Question: With the following code, I get a histogram as below
'''
x <- rnorm(100)
hist(x,col="gray")
'''
What can I do to get to display the bars as stacked rectangles (visible by their outlines, rather than a change in fill color) instead of uniform columns? Each rectangle represents a frequency of, for example, 1, although I want to be able to change this through a parameter.

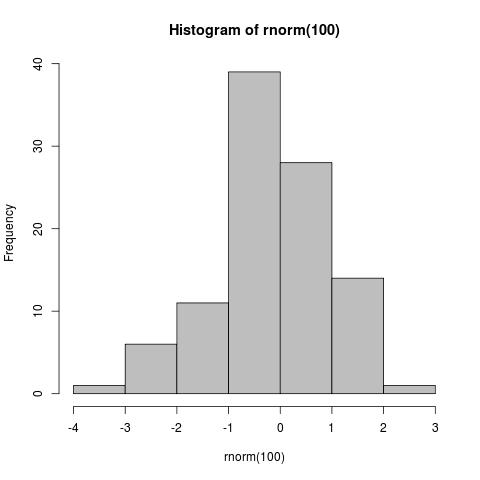
Answer: Here is a function to get you started (it is actually a modicication of part of the examples for the 'tkBrush' function in the 'TeachingDemos' package):
'''
rechist <- function(x,...){
tmp <- hist(x,plot=F)
br <- tmp$breaks
w <- as.numeric(cut(x,br,include.lowest=TRUE))
sy <- unlist(lapply(tmp$counts,function(x)seq(length=x)))
my <- max(sy)
sy <- sy/my
my <- 1/my
sy <- sy[order(order(x))]
plot.new()
plot.window(xlim=range(br), ylim=c(0,1))
rect(br[w], sy-my, br[w+1], sy,
border=TRUE, col='grey')
rect(br[-length(br)], 0, br[-1], tmp$counts*my)
axis(1)
}
rechist( iris$Petal.Length )
'''